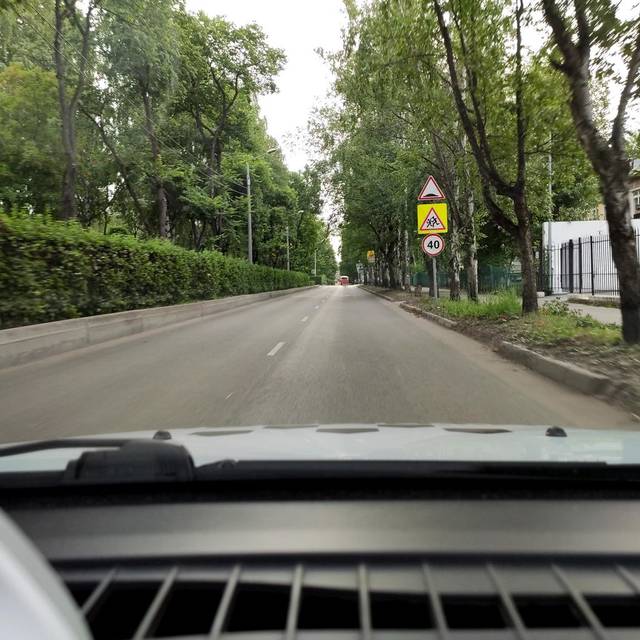
Region: Russia
Coordinates: 58.015, 56.286